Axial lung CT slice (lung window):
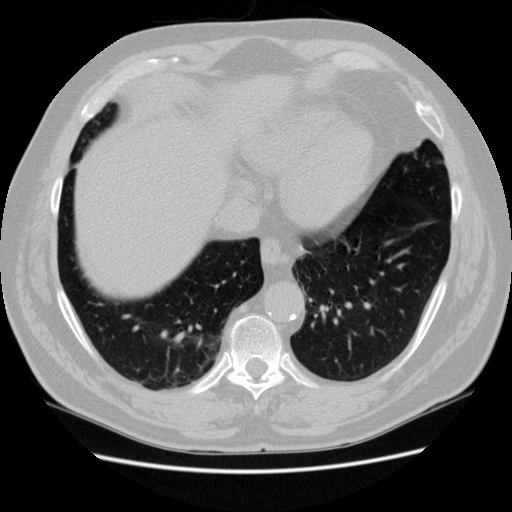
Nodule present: no